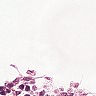
Metastatic tissue present: no